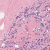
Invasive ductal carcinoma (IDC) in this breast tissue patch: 1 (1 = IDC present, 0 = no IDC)